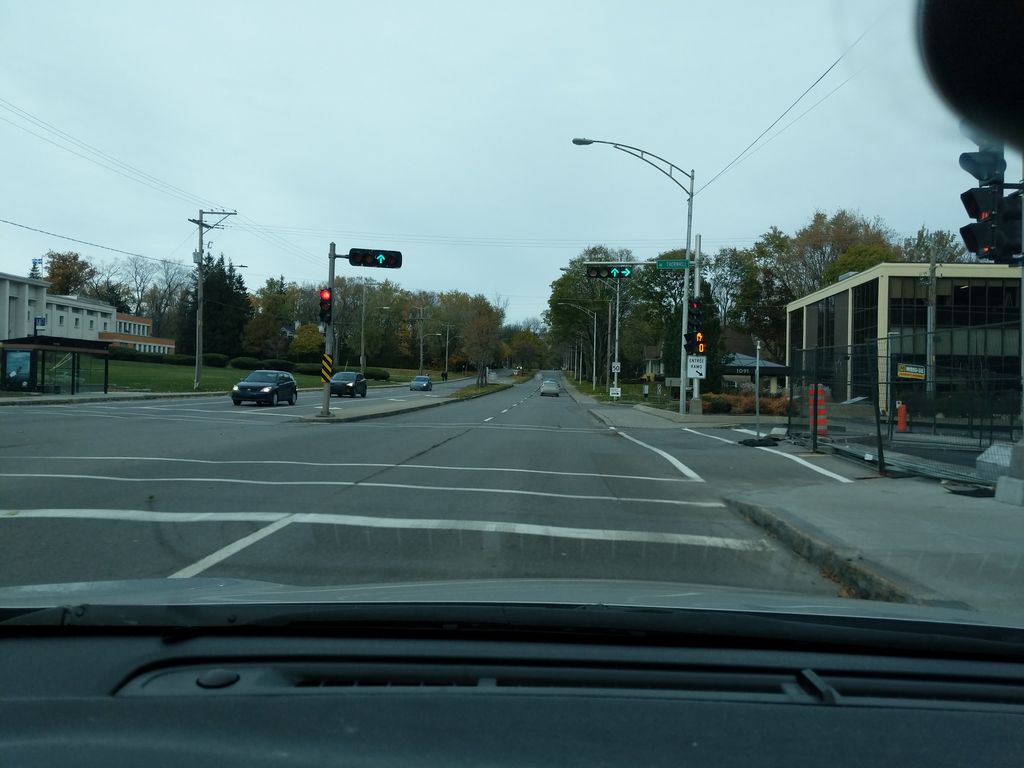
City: quebec_city